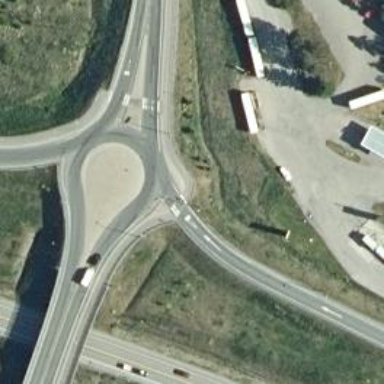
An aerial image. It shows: Marked asphalt cycleway with crossing.